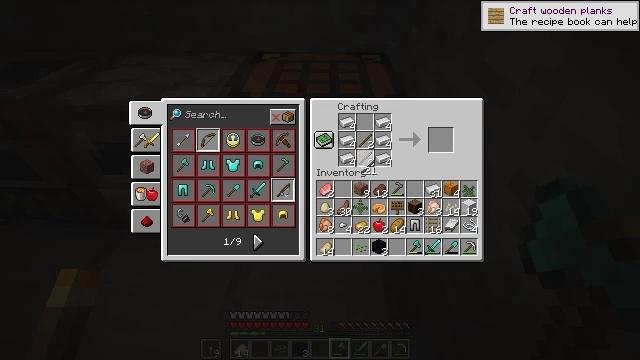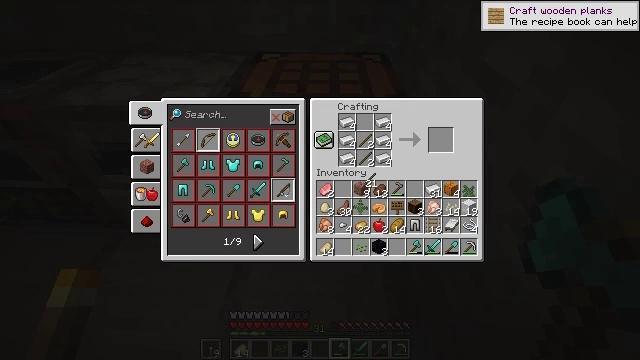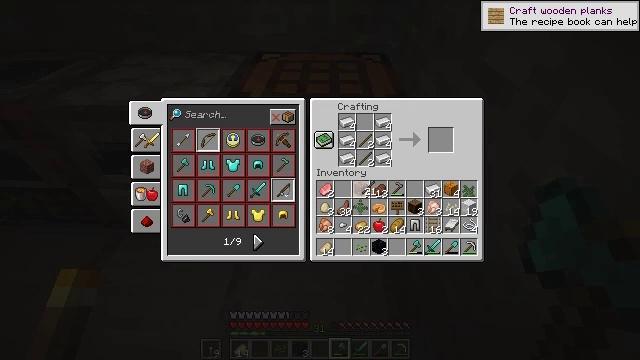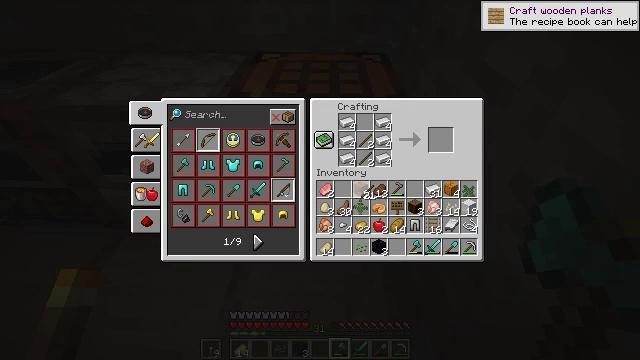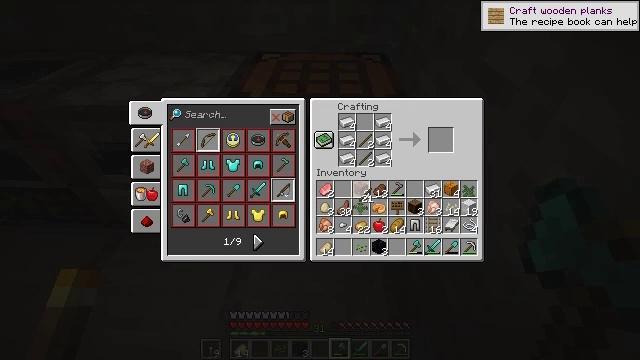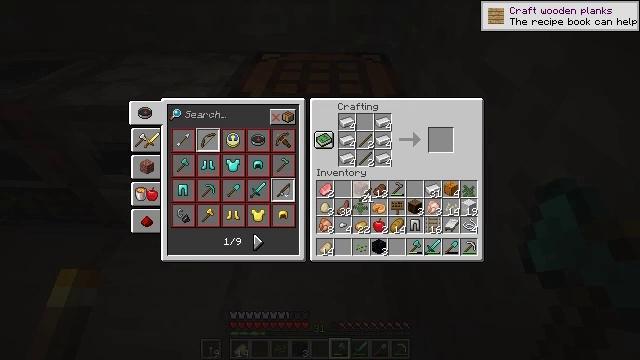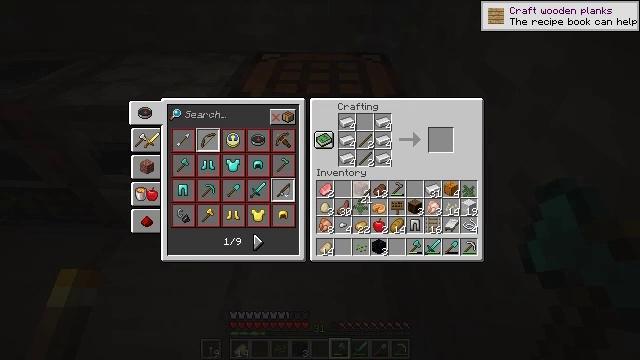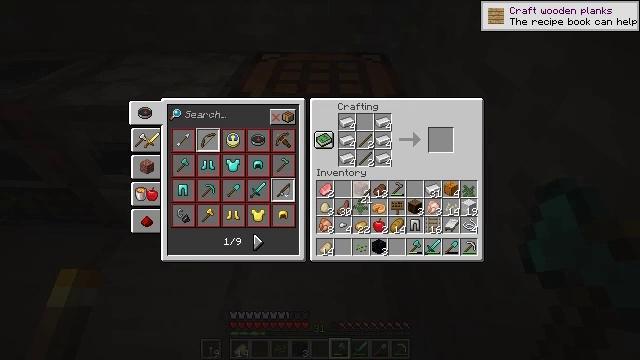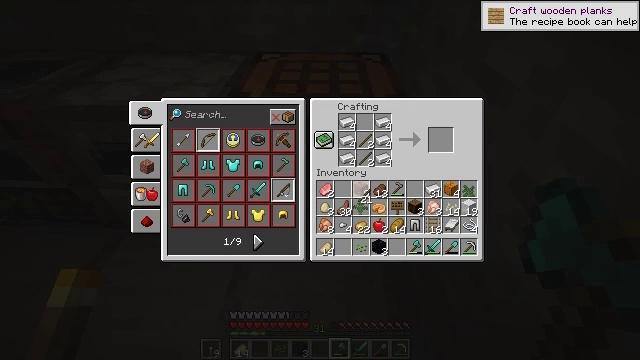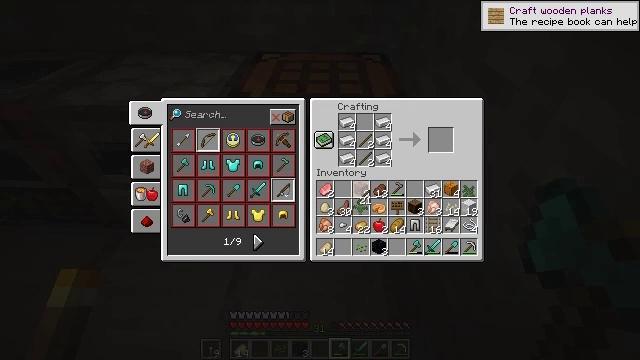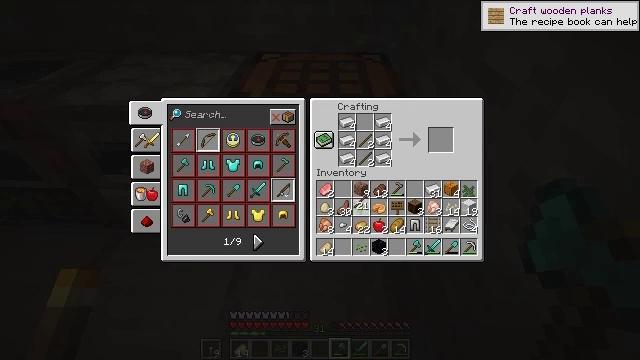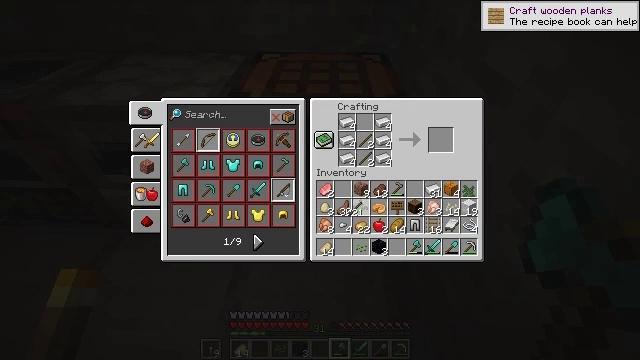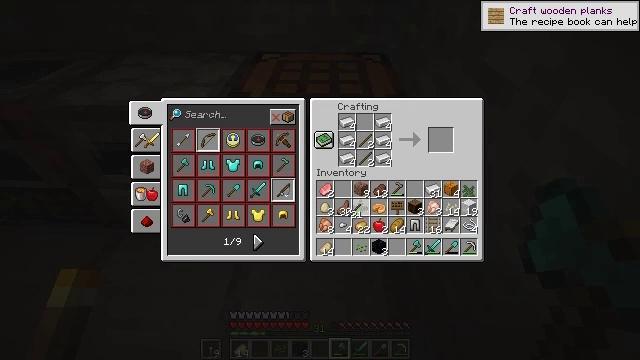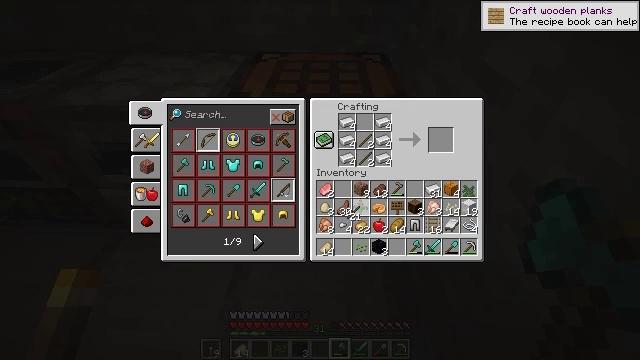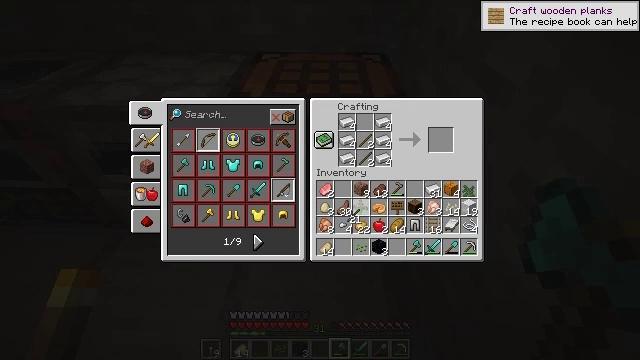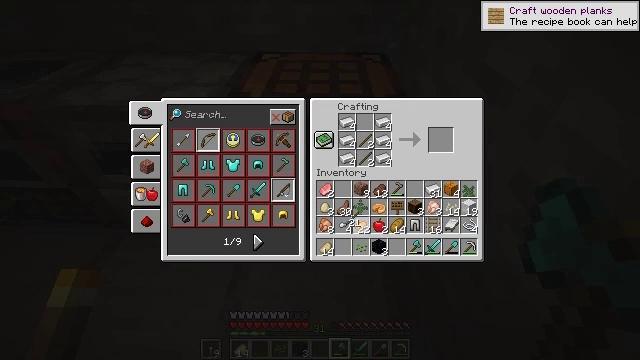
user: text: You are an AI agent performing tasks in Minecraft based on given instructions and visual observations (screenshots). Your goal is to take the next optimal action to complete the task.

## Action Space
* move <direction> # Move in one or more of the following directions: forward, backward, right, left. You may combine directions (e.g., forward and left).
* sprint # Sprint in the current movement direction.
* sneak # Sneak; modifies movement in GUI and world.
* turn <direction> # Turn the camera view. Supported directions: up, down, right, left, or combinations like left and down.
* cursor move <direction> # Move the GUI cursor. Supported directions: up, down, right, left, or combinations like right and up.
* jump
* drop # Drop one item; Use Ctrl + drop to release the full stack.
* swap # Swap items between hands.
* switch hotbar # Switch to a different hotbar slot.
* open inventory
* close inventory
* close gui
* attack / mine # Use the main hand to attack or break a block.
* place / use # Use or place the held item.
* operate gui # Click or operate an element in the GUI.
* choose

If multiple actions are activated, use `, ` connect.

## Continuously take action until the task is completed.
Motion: motion action
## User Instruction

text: Craft a rail.
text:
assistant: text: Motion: turn down
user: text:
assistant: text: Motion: turn down
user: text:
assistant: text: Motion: no_op
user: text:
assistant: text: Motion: no_op
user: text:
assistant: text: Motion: no_op
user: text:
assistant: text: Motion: no_op
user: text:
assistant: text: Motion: no_op
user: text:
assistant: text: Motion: no_op
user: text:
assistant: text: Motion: no_op
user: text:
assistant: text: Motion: no_op
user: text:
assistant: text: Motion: turn down
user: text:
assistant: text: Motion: no_op
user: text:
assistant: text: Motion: no_op
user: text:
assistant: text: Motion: no_op
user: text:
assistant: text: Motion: no_op
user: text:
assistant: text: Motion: turn down
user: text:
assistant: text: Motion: no_op
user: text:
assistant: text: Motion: turn down
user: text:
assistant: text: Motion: no_op
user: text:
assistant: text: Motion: no_op
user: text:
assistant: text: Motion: no_op
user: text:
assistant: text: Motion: no_op
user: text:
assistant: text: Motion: attack / mine
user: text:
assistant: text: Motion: attack / mine
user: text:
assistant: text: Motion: no_op
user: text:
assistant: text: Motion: turn up
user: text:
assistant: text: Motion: turn right and up
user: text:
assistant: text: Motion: turn right and up
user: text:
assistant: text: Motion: turn up
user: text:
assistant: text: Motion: no_op